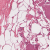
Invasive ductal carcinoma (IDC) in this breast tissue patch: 0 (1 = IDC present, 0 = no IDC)